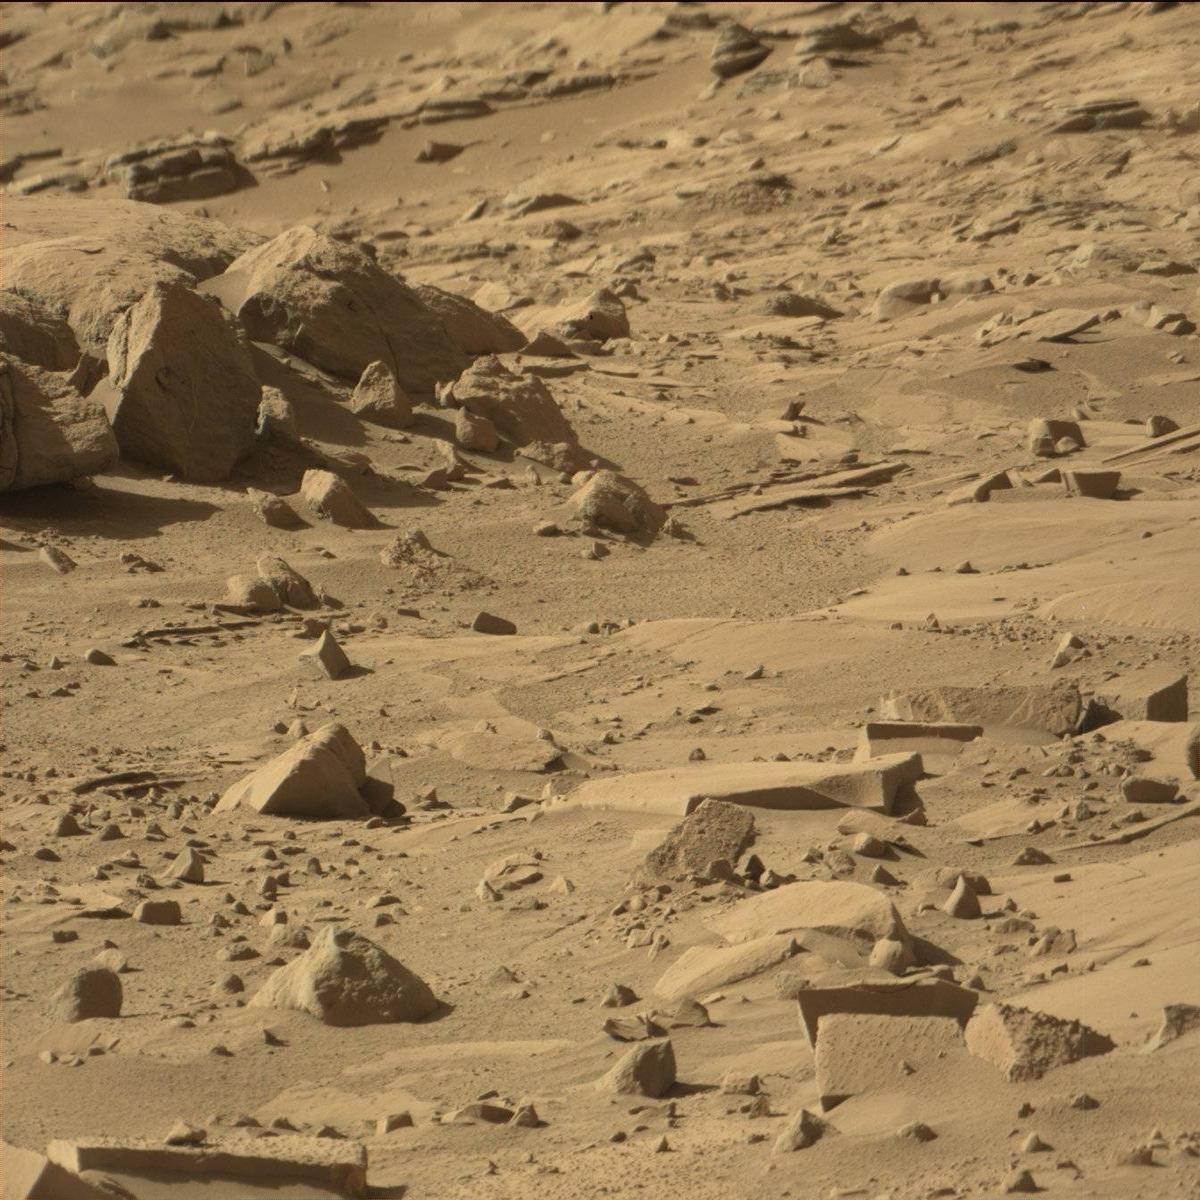
Terrain classes present: Bedrock, Rock, Sand / Soil